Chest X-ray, PA view. Patient: 79 years old, sex M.
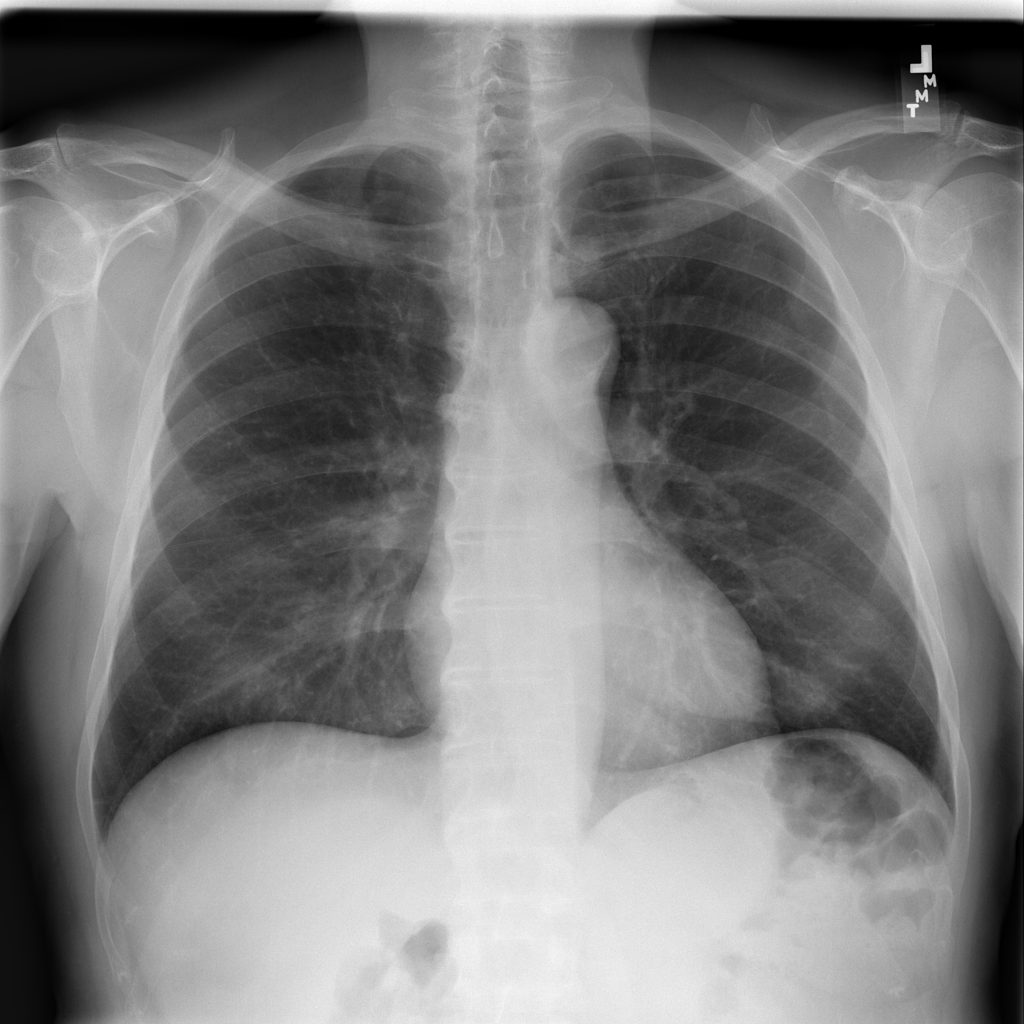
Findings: No Finding